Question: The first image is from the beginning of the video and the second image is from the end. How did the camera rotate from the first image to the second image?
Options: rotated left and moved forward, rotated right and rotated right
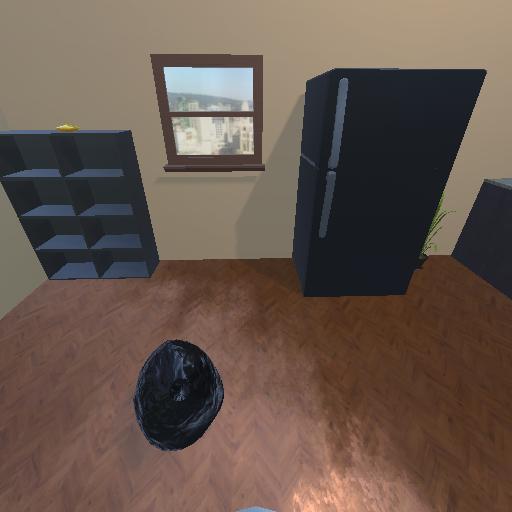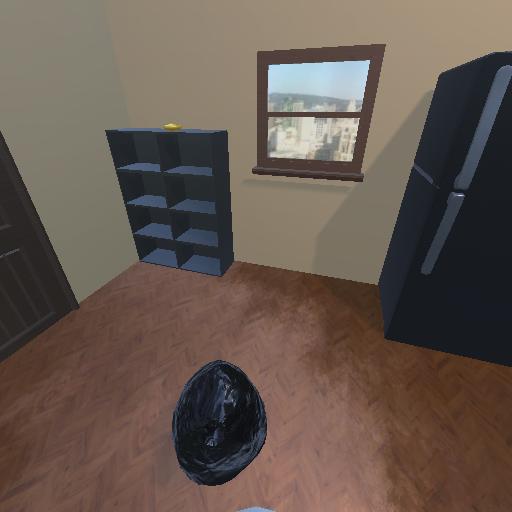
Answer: rotated left and moved forward